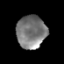
Tissue: prostate
Cell type: Epithelial cells
Senescence score: 0.242
Nuclear area (px): 950
Mean DAPI intensity: 123.06